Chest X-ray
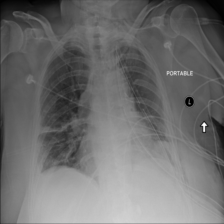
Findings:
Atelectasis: negative
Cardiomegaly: negative
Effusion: negative
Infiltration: negative
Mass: negative
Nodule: negative
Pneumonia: negative
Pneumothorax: negative
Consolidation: negative
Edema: negative
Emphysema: negative
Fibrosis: negative
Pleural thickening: negative
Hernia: negative